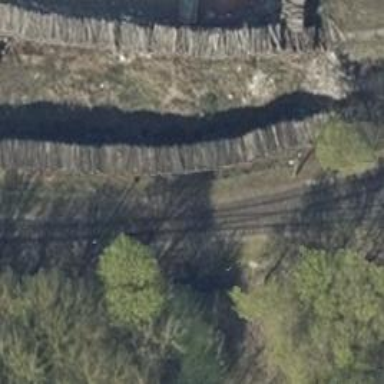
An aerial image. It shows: Railway switch.